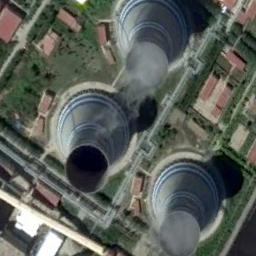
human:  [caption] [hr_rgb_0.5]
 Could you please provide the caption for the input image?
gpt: There are two thermal power stations next to the buildings .

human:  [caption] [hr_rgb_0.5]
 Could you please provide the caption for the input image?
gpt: There are many buildings of different shapes next to the thermal power station .

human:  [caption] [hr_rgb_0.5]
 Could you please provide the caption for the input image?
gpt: The thermal power station is on the grass next to some buildings .

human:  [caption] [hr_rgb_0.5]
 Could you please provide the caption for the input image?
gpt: In the thermal power station, there are neatly planned plants, Equipment and good greening  There are three cooling towers and two are steaming .

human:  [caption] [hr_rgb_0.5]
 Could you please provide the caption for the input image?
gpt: There are some red buildings and three chimneys on the thermal power station .